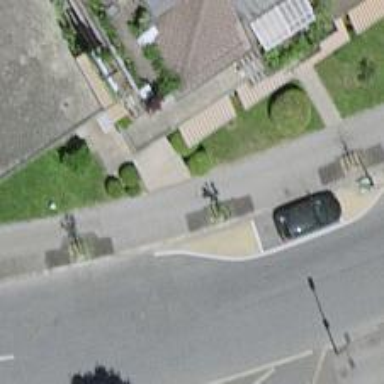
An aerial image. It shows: Street lined with broadleaved trees.